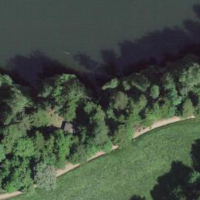
EUNIS habitat code: 44
Species observed at this site:
Luzula campestris